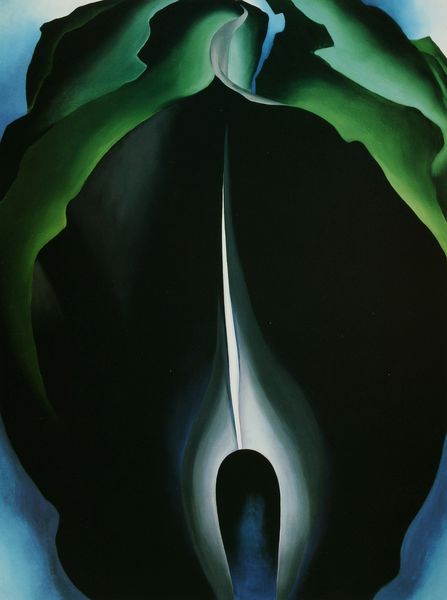
Titel: Jack-in-the-Pulpit No. IV
Künstler: Georgia O'Keeffe
Institution: Im Besitz der Künstlerin
Schlagwörter: blau, blätter, dunkel, gemälde, schatten, weiß, grün, blume, bunt, frau, geschwungen, grau, hell, licht, mund, schwarz, symbol, blüte, malerei, falten, spitze, bild, blatt, pflanze, höhle, kreis, kohl, hellblau, farbig, bogen, abstrakt, farbe, linien, luft, dunkelblau, falte, gefaltet, glatt, geschlecht, scham, scheide, vagina, surrealismus, tor, maske, linie, form, strich, stempel, öffnung, malerisch, salat, blütenblatt, schlitz, stricj, orchidee, minimal, metapher, nichts, keefee, o'eeffe, stieglitz, giorgia o'eeffe, o keefe, georgia o'eeffe, georgia o´keeffe, georgia o'eefe, vulva, giorgina